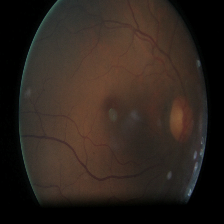
Diabetic retinopathy grade: Moderate